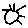
Label: sun